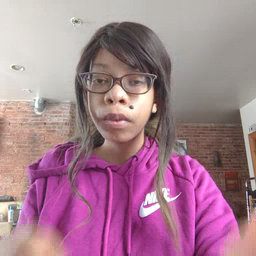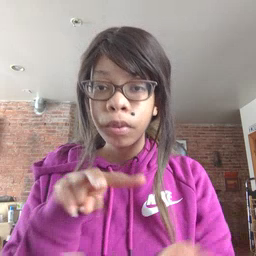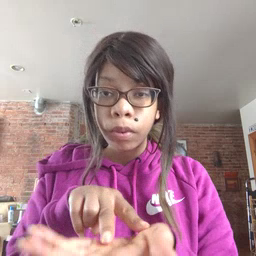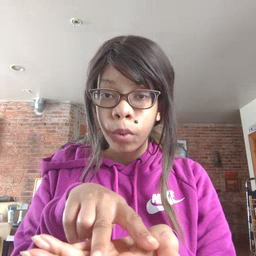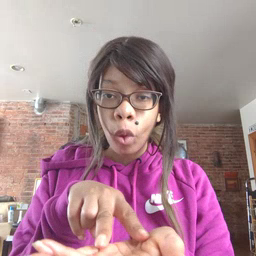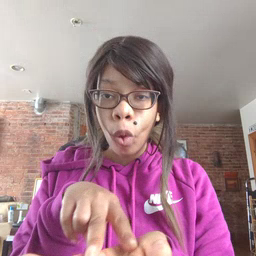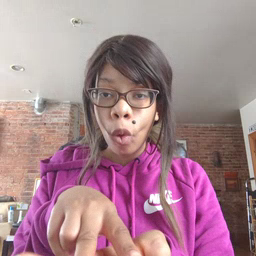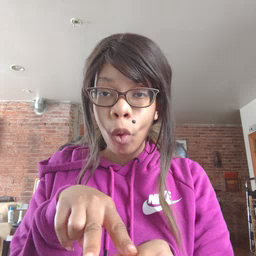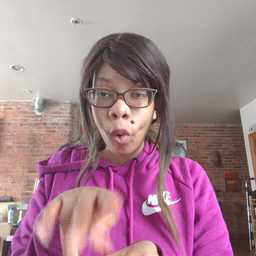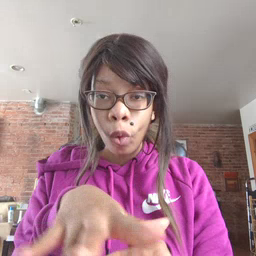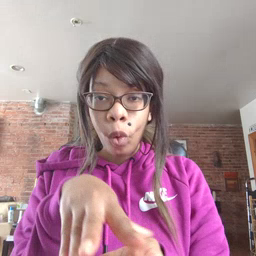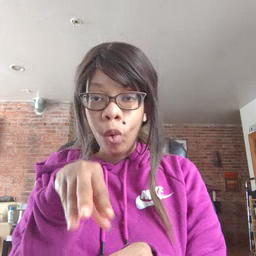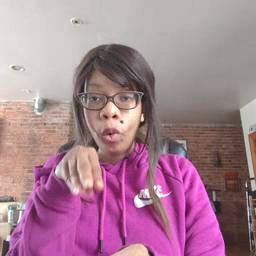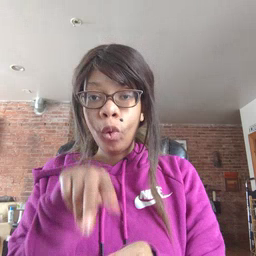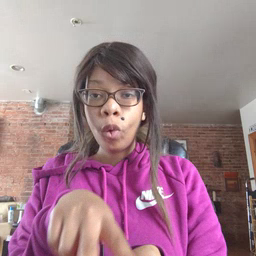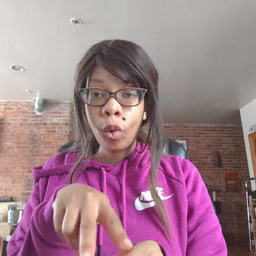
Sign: vacuum